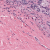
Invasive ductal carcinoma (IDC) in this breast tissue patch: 0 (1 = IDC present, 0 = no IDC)